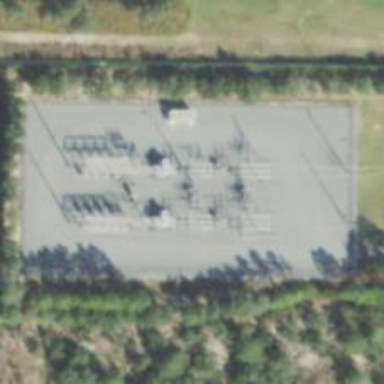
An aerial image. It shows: Switch used for power control.